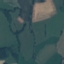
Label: Pasture